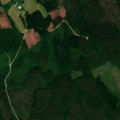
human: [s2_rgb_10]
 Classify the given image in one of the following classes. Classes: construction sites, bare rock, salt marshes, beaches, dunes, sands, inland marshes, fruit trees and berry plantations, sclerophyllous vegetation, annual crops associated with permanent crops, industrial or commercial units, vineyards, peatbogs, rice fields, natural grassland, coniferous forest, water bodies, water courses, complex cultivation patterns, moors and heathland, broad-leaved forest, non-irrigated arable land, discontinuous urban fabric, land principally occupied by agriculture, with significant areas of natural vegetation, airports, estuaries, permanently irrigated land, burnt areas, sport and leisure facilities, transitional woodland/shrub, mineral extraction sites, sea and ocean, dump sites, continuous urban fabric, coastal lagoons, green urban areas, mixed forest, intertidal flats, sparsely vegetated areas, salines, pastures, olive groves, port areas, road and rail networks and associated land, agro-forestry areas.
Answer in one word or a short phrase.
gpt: coniferous forest, mixed forest